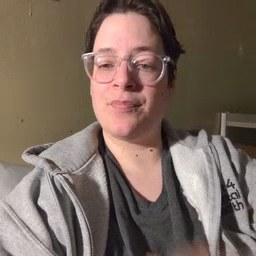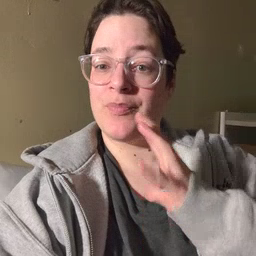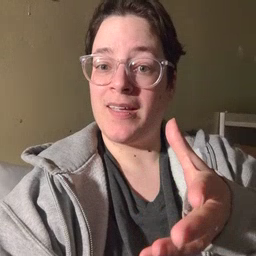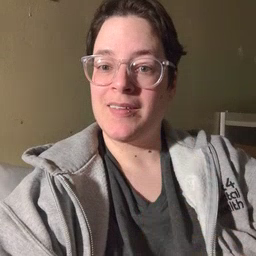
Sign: fine